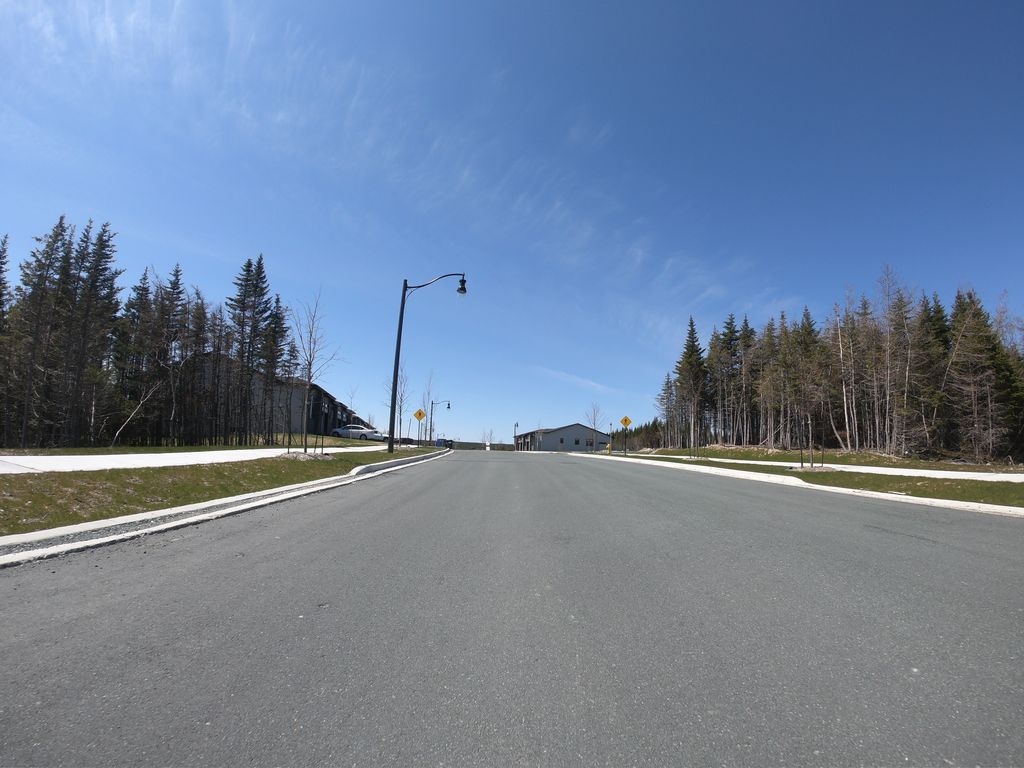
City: st_johns